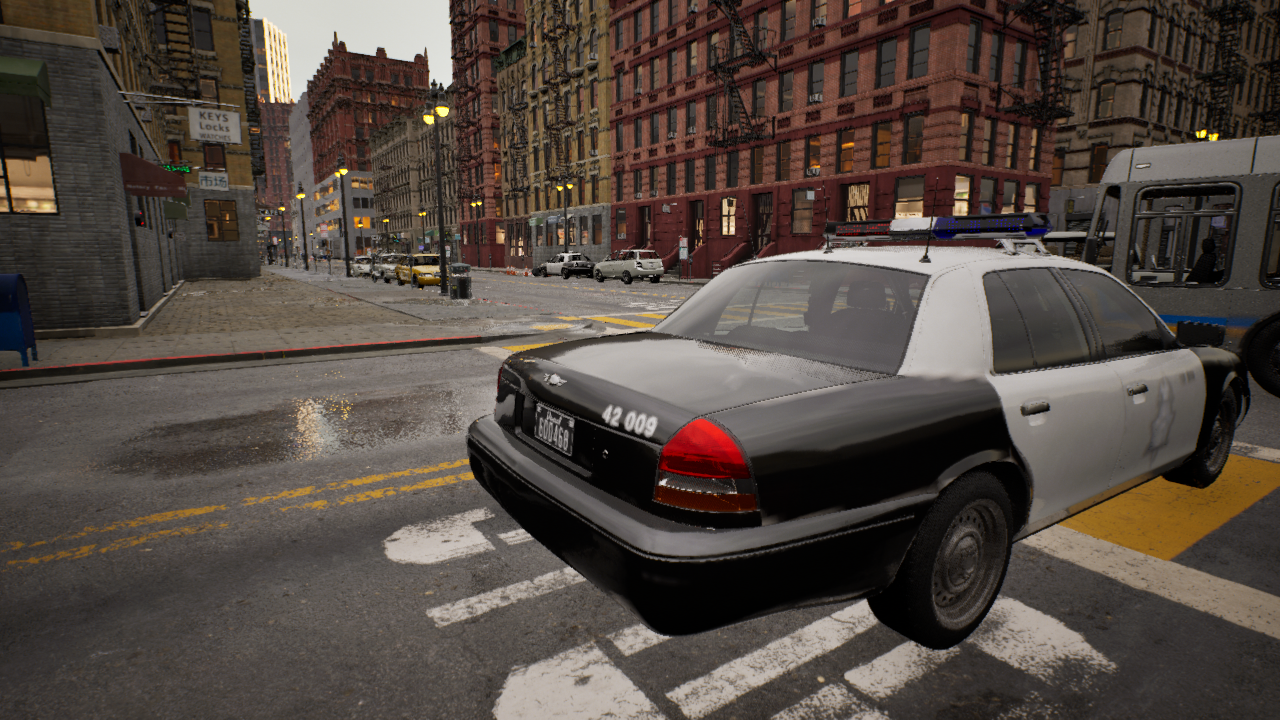
Venue: residential
Lighting: golden hour
Vehicle rig: sedan